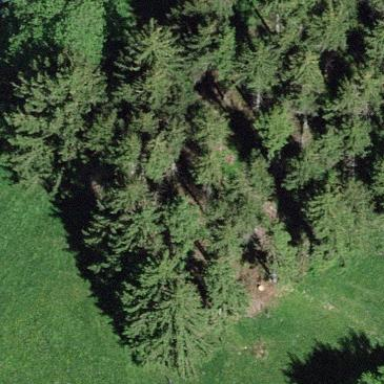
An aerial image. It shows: Forest area.